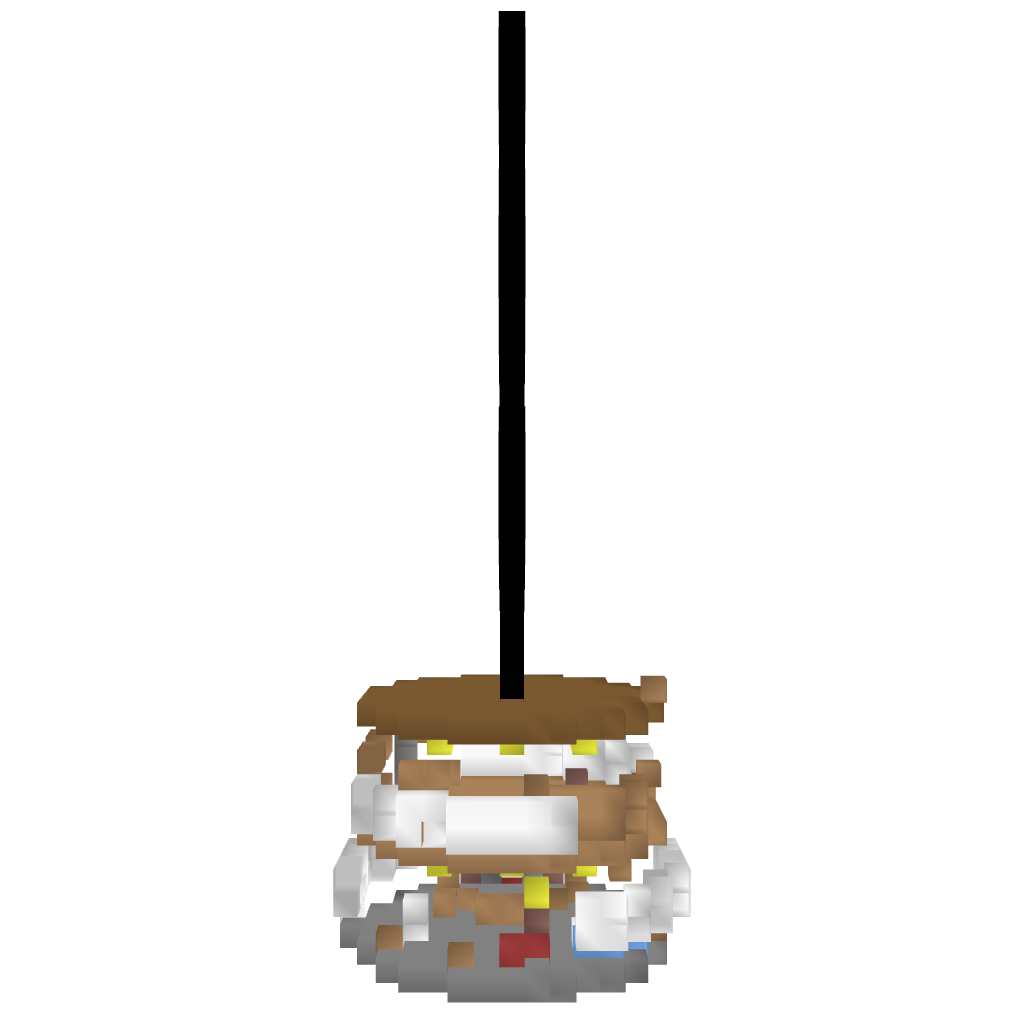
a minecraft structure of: Mario Flower Home bad low quality